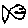
Label: fish